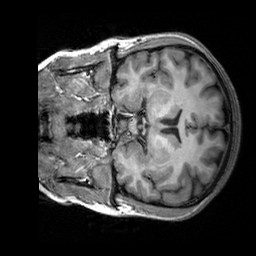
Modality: T1w
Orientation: coronal
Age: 24
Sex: female
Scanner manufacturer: siemens
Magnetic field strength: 3 T
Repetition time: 2.3 s
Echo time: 0.00303 s